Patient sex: M
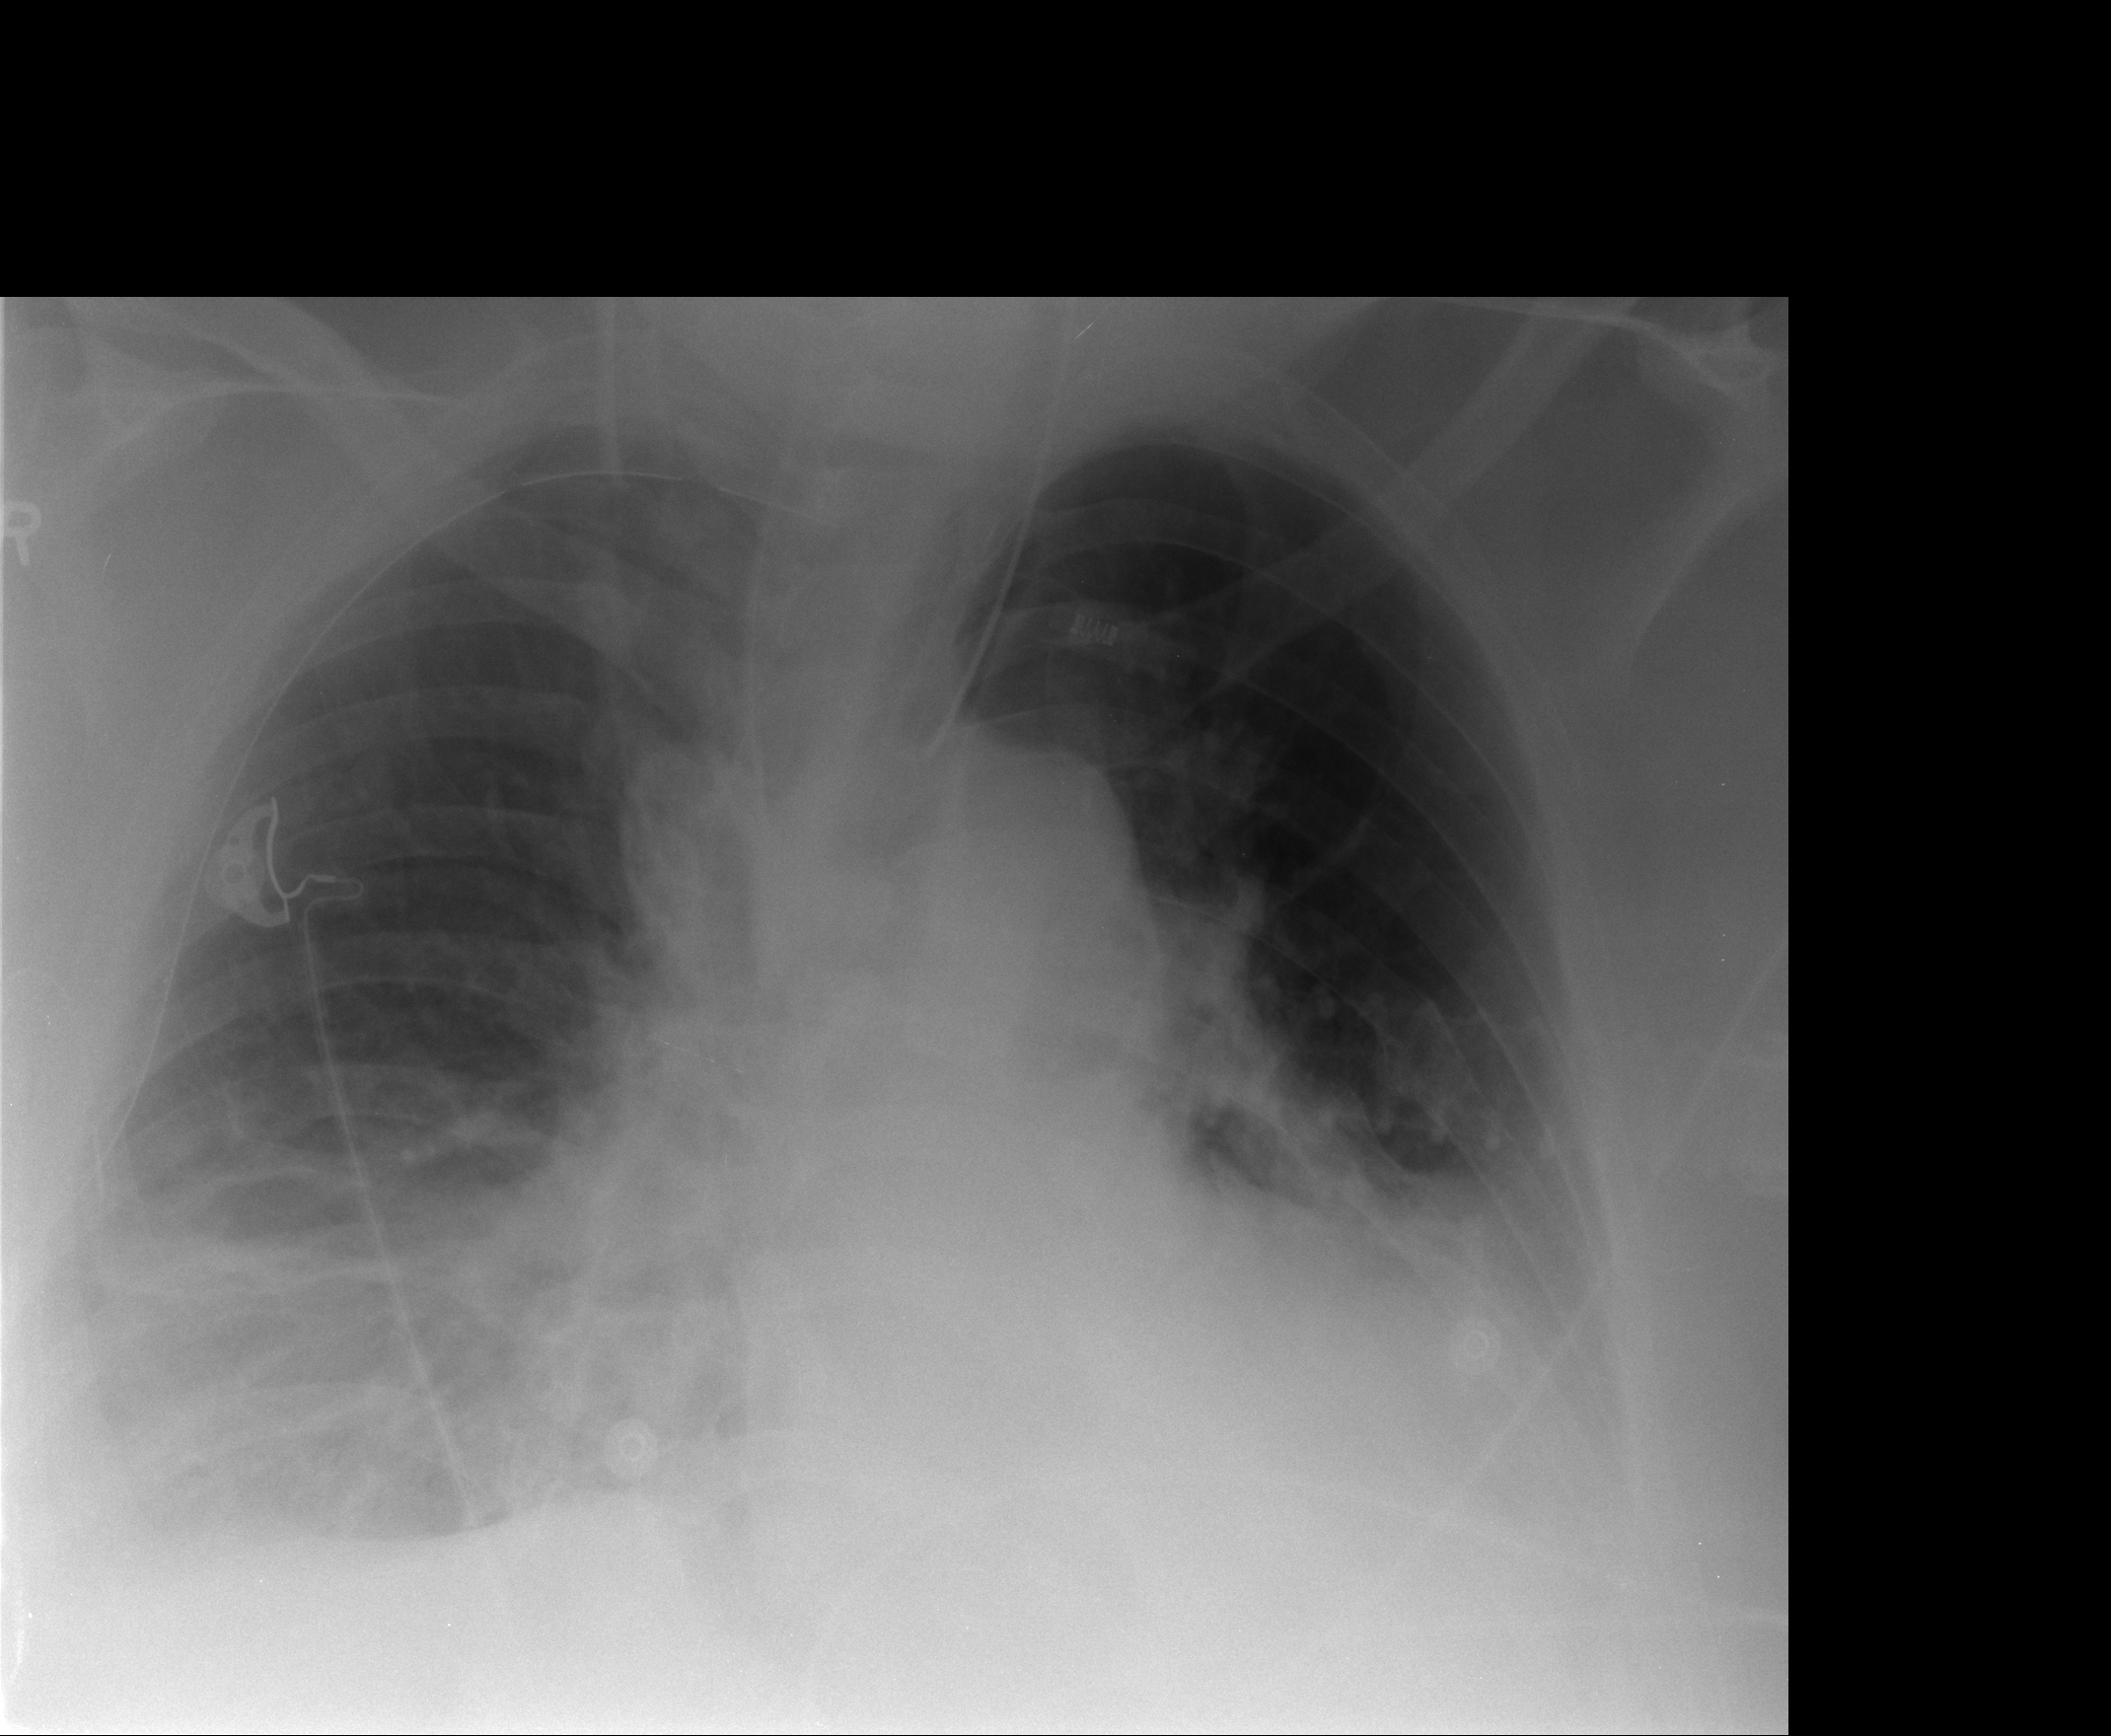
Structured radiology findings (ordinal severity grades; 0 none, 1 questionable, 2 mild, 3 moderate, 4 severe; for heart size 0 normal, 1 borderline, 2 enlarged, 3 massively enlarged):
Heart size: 2
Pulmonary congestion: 2
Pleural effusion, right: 2
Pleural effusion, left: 2
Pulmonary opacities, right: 0
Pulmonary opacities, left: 0
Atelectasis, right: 3
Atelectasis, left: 2